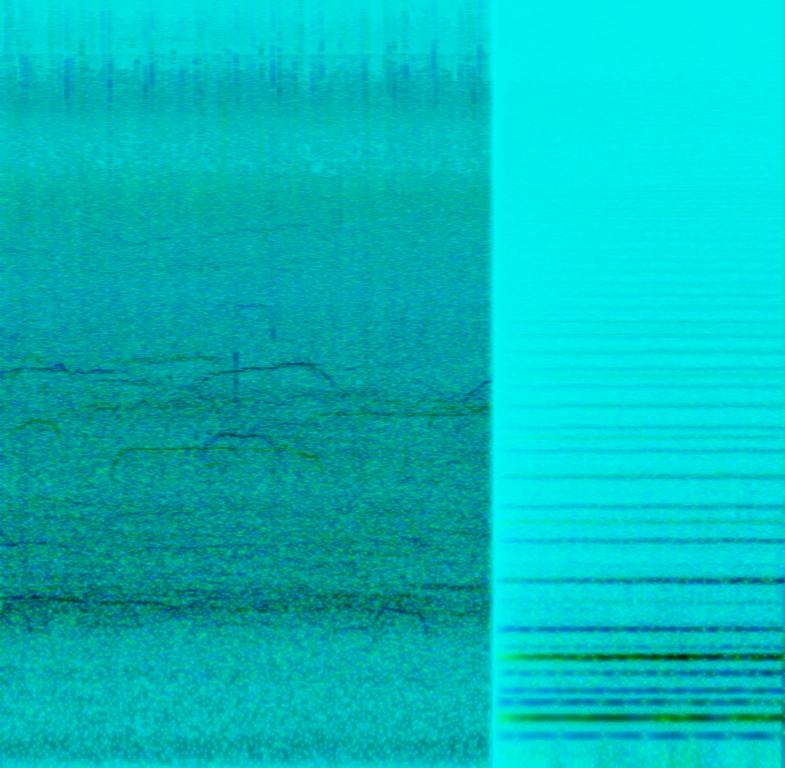
Synthesizes are playing dreamy pads with a lot of reverb. This song may be playing while watching a documentary.